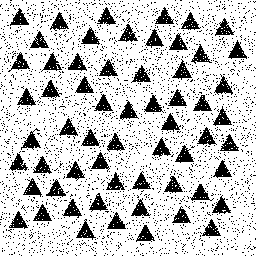
Squares: 0
Triangles: 60
Stars: 0
Total shapes: 60